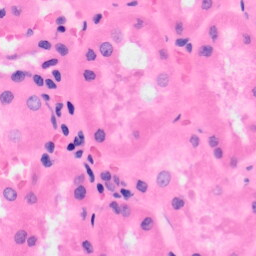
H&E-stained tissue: Kidney